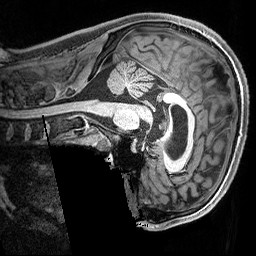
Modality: T1w
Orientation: sagittal
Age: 23
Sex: male
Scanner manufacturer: siemens
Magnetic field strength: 3 T
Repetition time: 2.3 s
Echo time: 0.00291 s